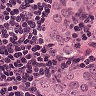
Metastatic tissue present: yes